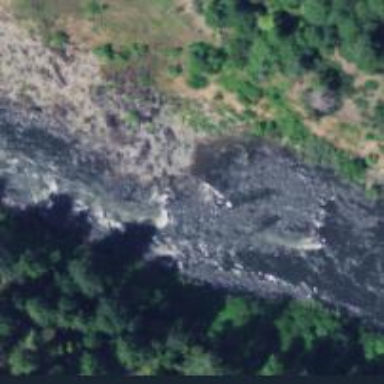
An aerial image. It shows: Scene featuring rapids in waterway.